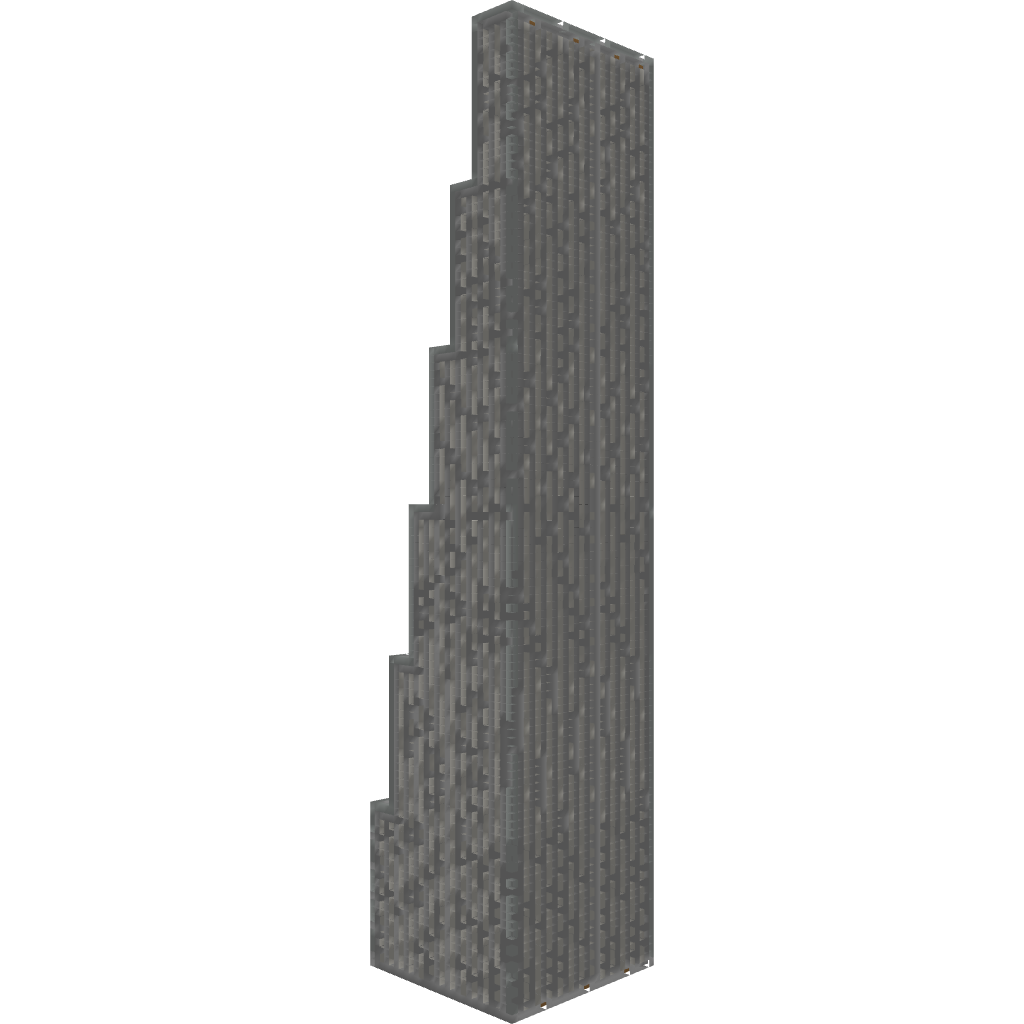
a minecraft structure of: Skyscraper #2 By: jjcash